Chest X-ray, AP view. Patient: 48 years old, sex F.
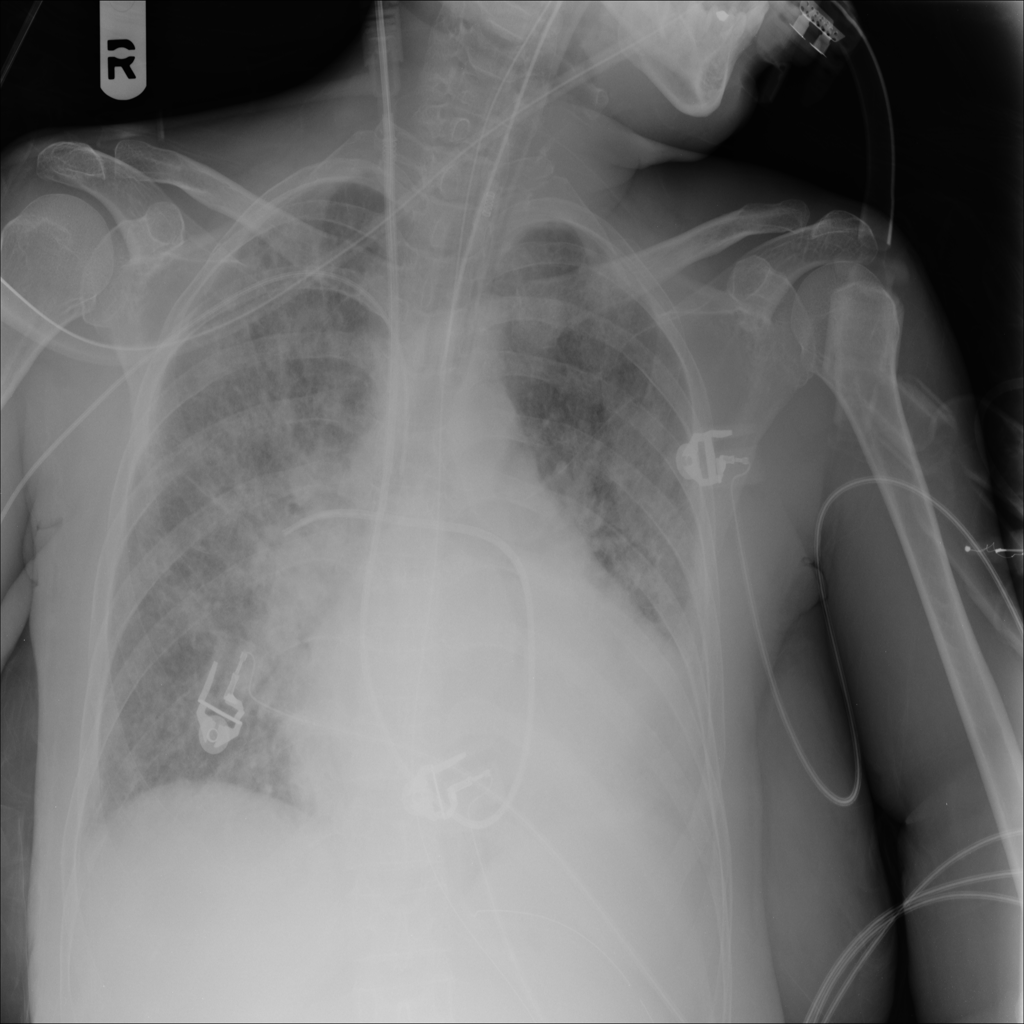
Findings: Cardiomegaly, Consolidation, Infiltration